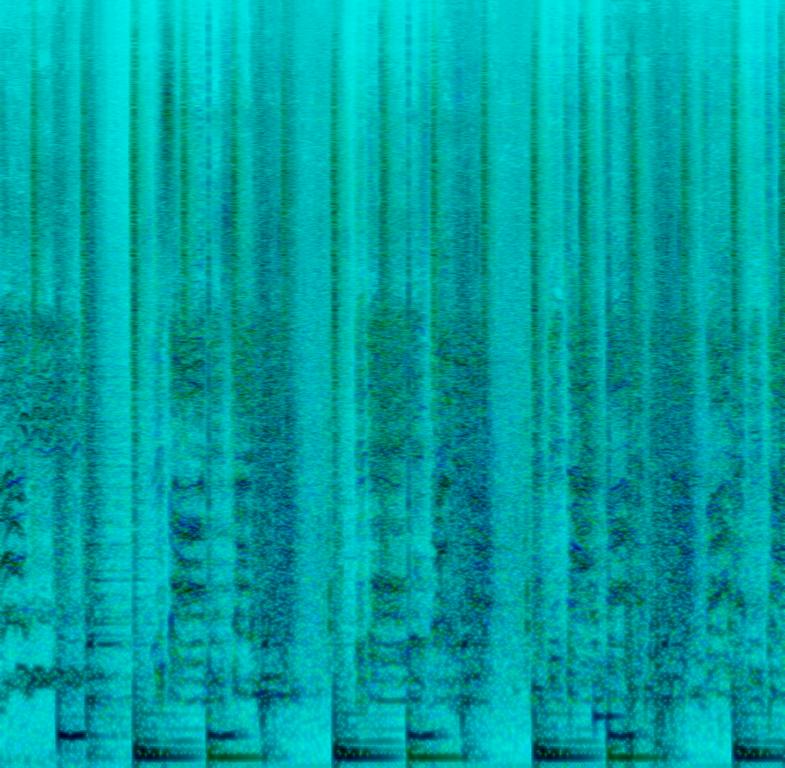
The music features a group of female voices singing a melody in unison. The instrumental consists of only percussion drums, African percussion drums to be precise. A shaker can also be heard sounding on every beat. In the background one can hear water sounds. The overall atmosphere is cheerful and uplifting.